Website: home-depot
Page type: billing-address
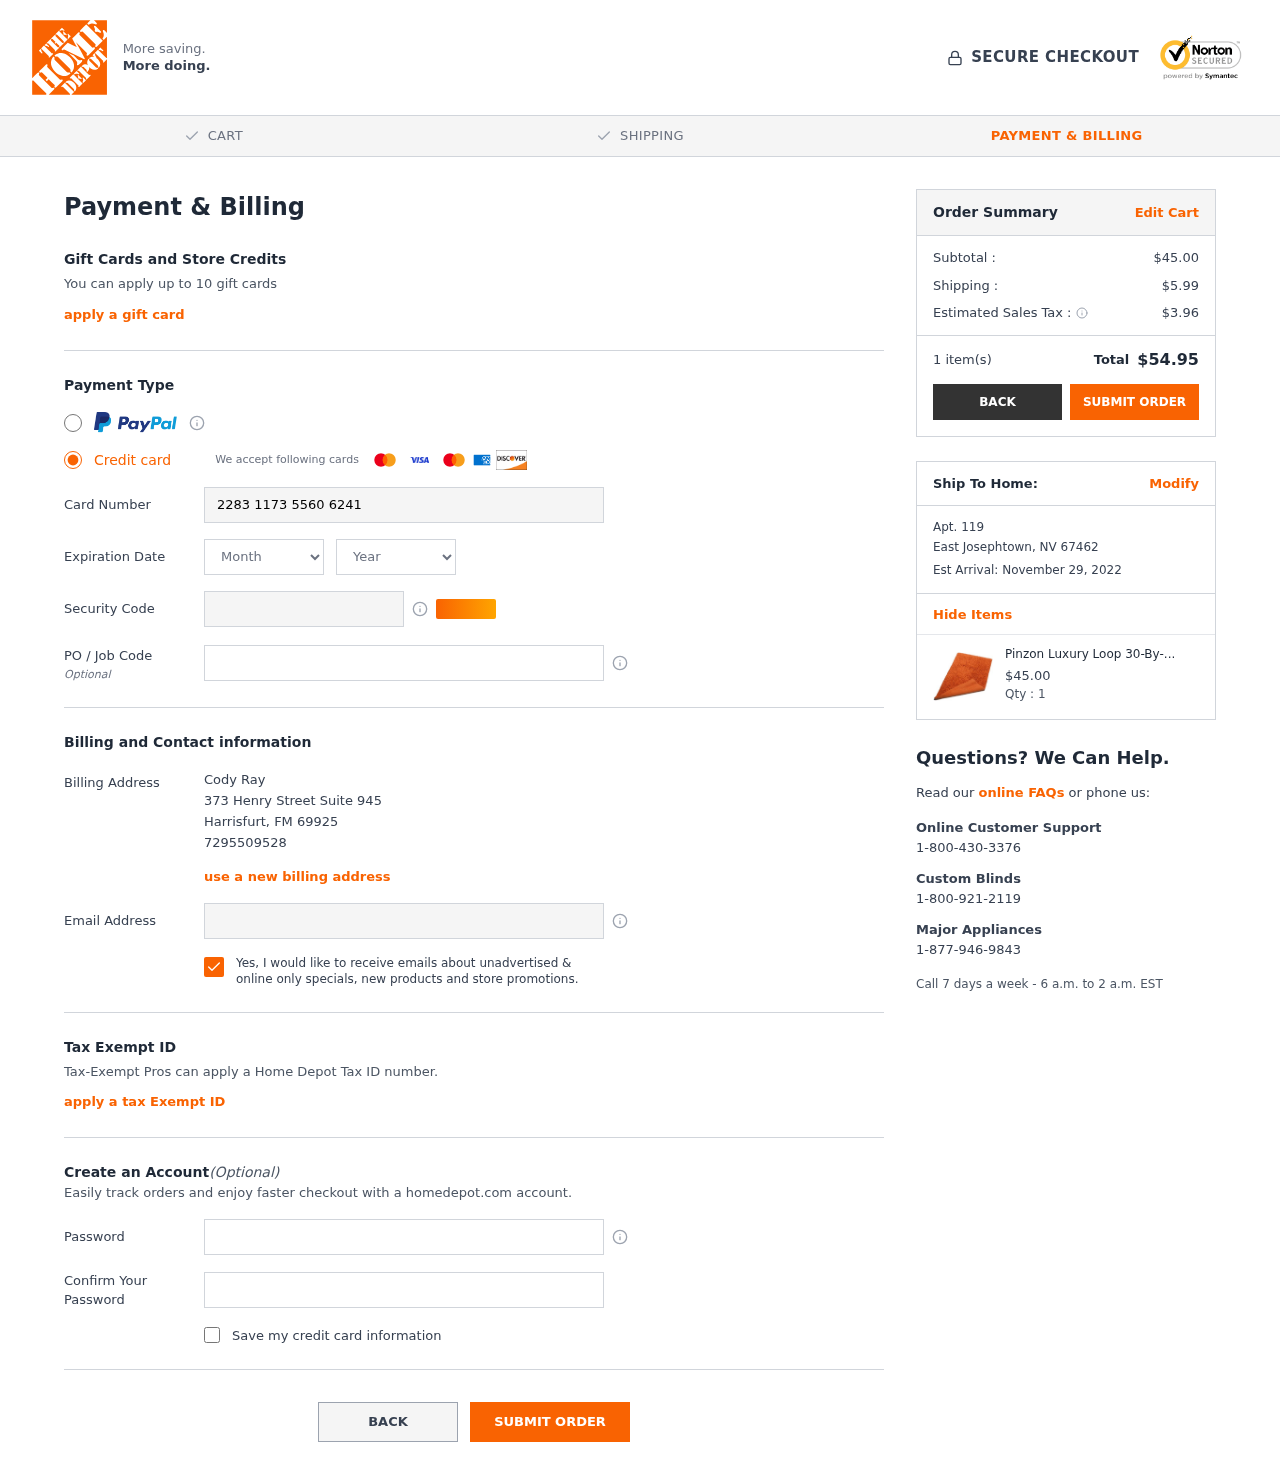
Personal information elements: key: PII_CARD_CVV
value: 845
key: PII_CARD_EXPIRY_MONTH
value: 02
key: PII_CARD_EXPIRY_YEAR
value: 29
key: PII_CARD_NUMBER
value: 2283 1173 5560 6241
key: PII_CITY
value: Harrisfurt
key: PII_CITY2
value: East Josephtown
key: PII_EMAIL
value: cody.ray@hotmail.com
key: PII_FULLNAME
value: Cody Ray
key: PII_PHONE
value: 7295509528
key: PII_POSTCODE
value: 69925
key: PII_POSTCODE2
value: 67462
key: PII_STATE_ABBR
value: FM
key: PII_STATE_ABBR2
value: NV
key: PII_STREET
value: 373 Henry Street Suite 945
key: PII_STREET2
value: Apt. 119
Product elements: key: PRODUCT1_NAME
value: Pinzon Luxury Loop 30-By-50-Inch Cotton Bath Rug, Spice
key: PRODUCT1_PRICE
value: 45
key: PRODUCT1_QUANTITY
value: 1
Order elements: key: ORDER_SUBTOTAL
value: $45.00
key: ORDER_SHIPPING_COST
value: $5.99
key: ORDER_TAX
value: $3.96
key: ORDER_NUM_ITEMS
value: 1 item(s)
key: ORDER_TOTAL
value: $54.95
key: ORDER_DELIVERY_DATE
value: Est Arrival: November 29, 2022